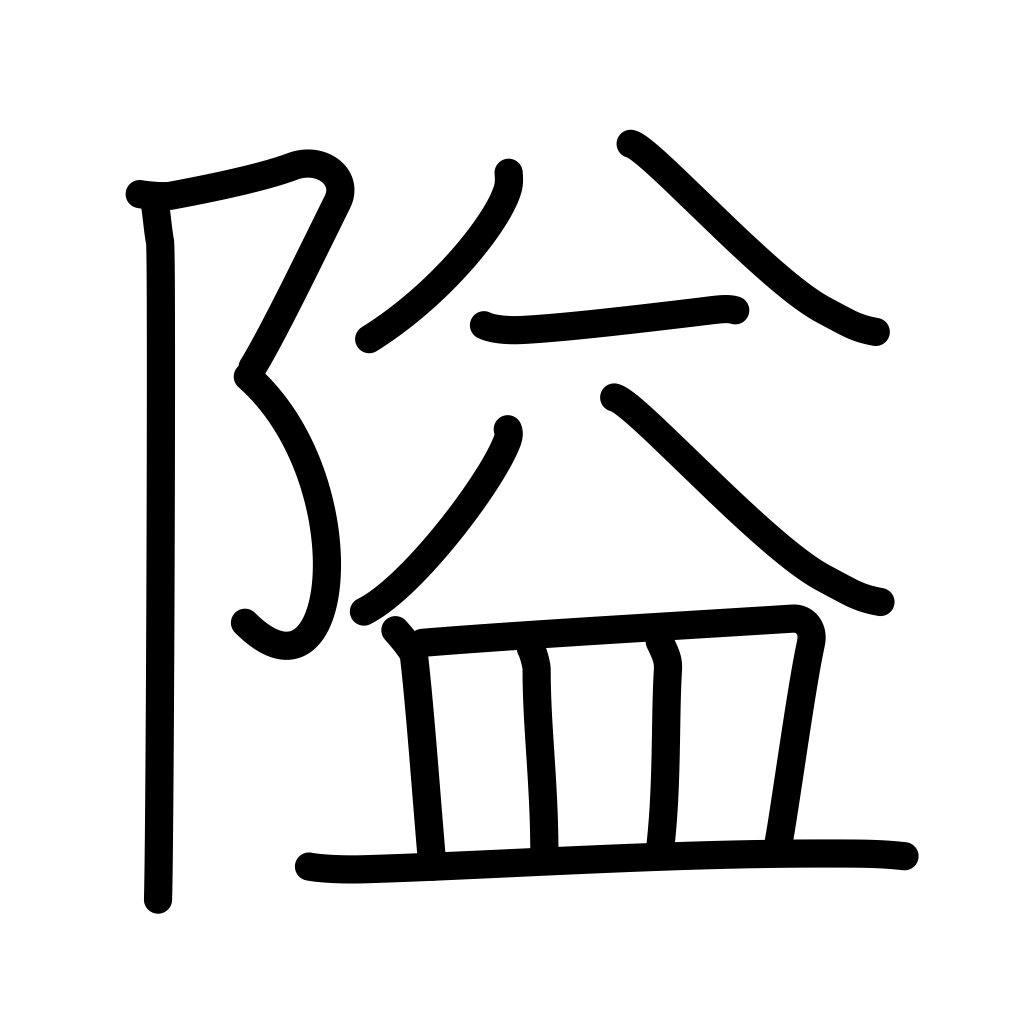
Meaning: narrow, obstruct